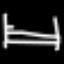
Label: bed